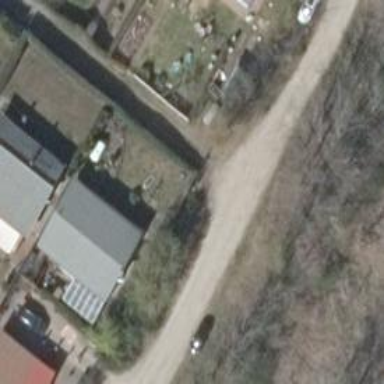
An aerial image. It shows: Gravel driveway used as service road.